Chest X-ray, PA view. Patient: 16 years old, sex M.
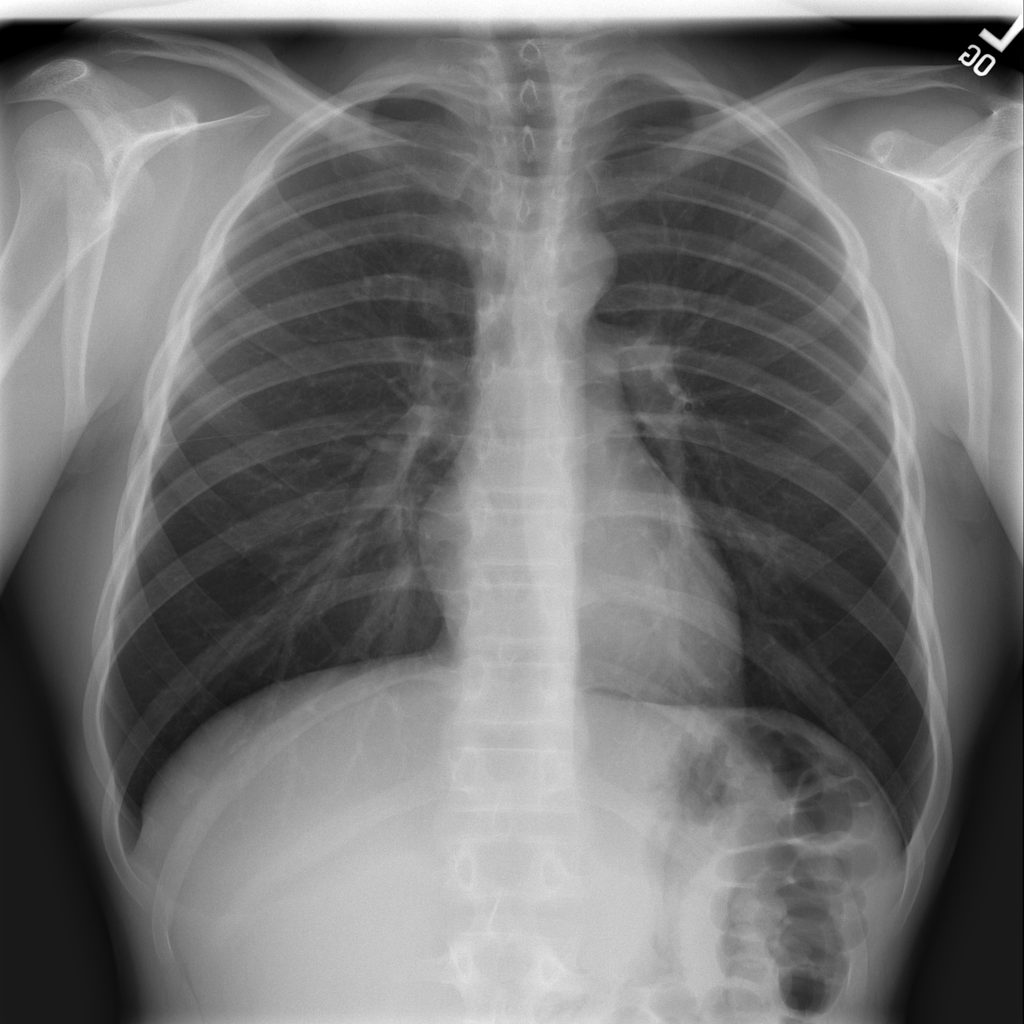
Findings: No Finding